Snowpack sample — Snodgrass Mountain, Crested Butte, Colorado (2/4/25, 12:06 PM MST)
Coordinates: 38.923, -106.968
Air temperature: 35 °F
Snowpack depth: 80 cm
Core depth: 80 cm
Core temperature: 32 °F
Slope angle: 14°, slope face: 78°
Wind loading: low
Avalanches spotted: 0
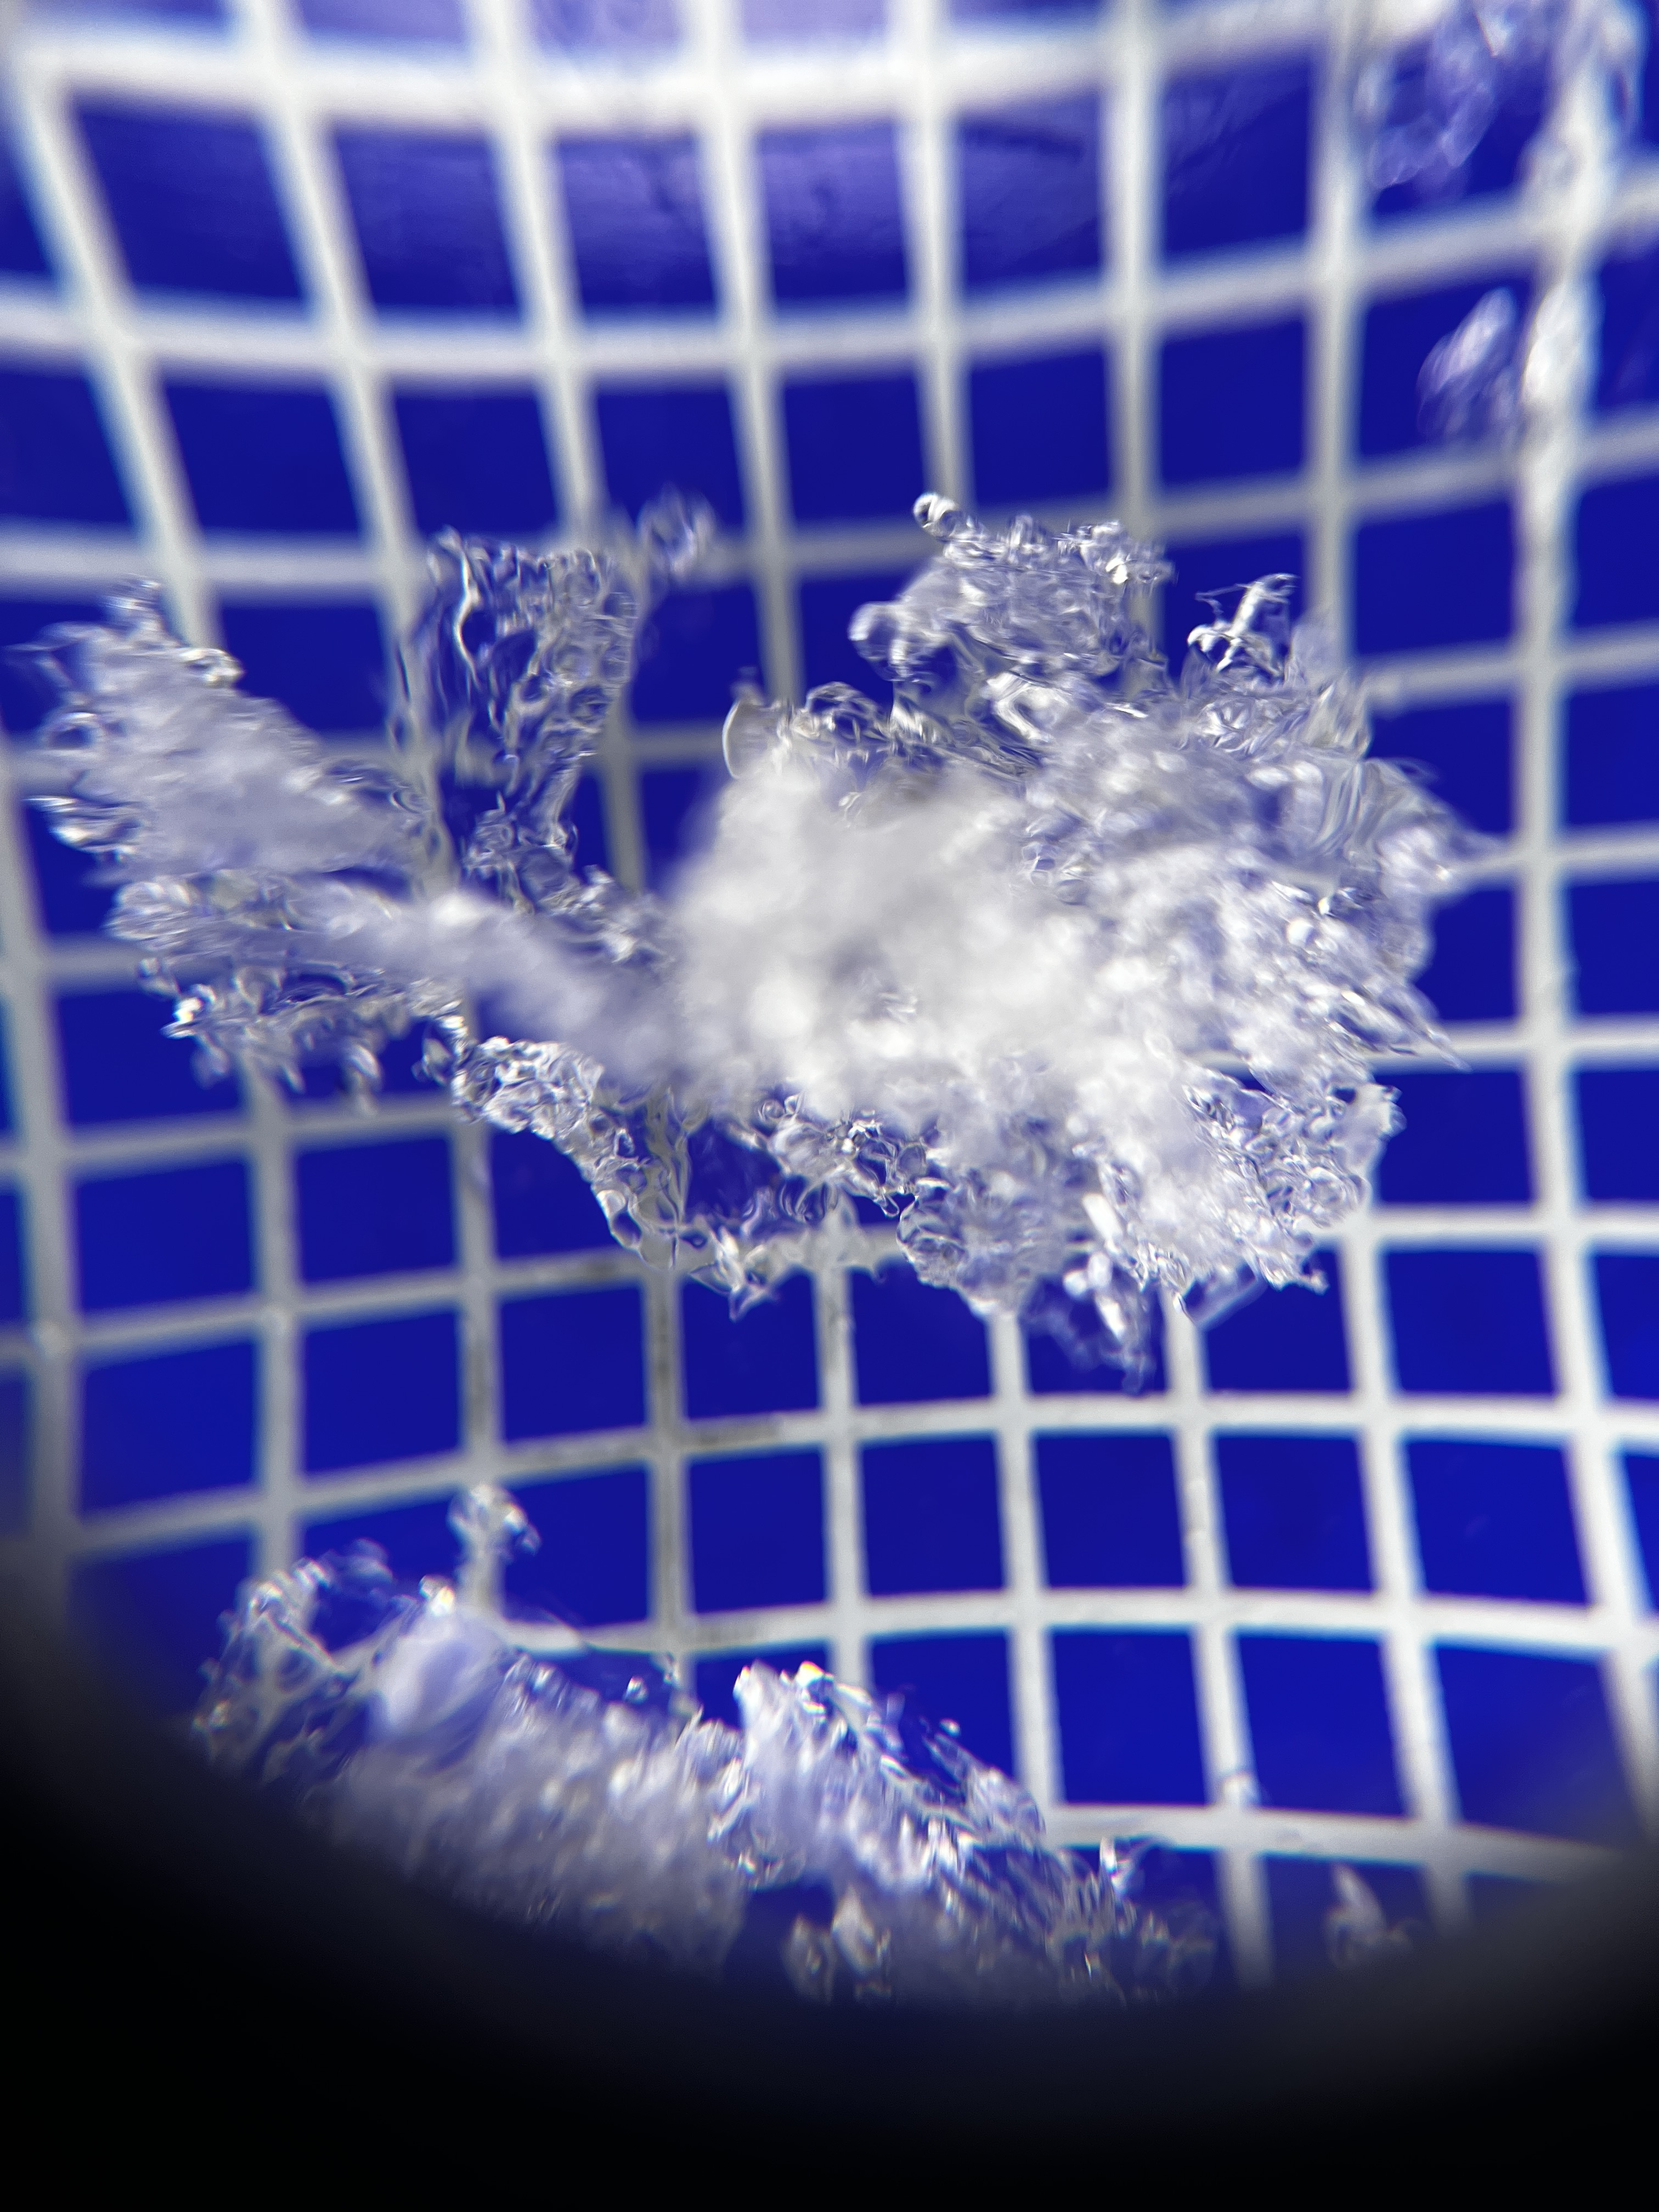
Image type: magnified_profile
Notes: No avalanches nearby, unusually warm weather for the last month reported by residents, Collected 25 yards from treeline